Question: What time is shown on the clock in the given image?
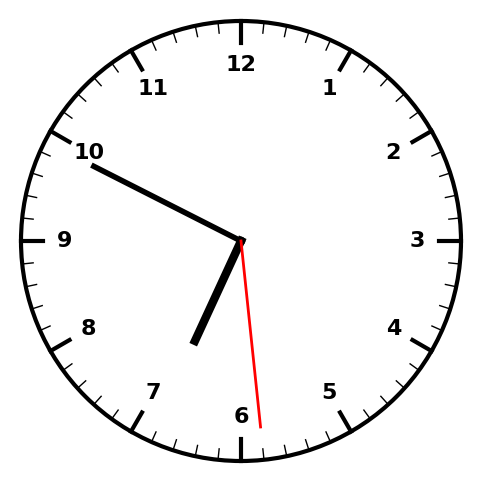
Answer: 06:49:29